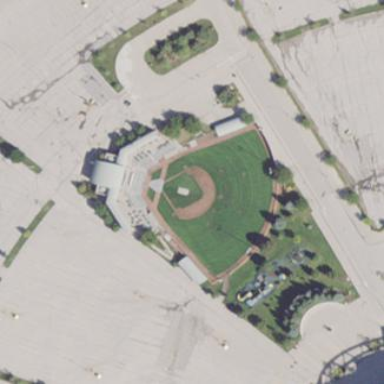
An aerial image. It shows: Stadium used for baseball.